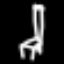
Label: chair